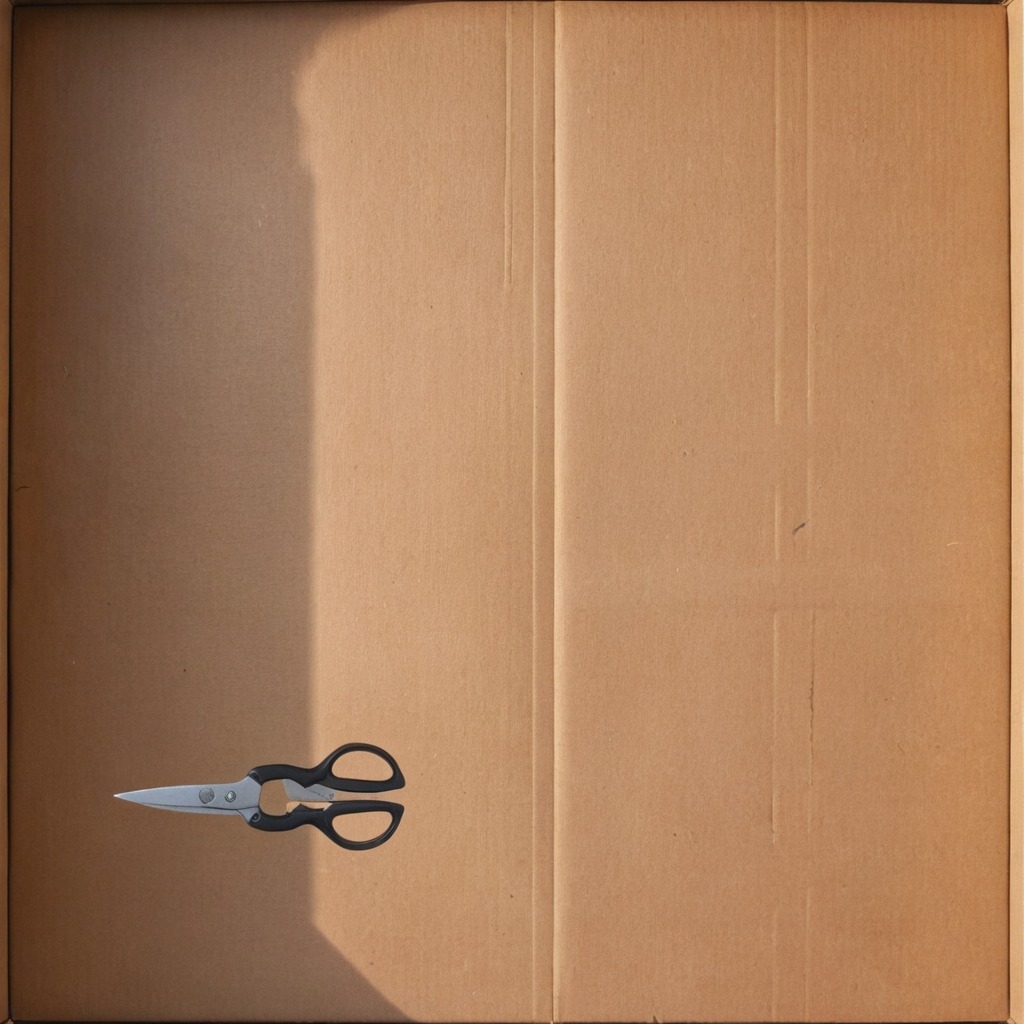
A scissor lies on the cardboard box surface in an outdoor workshop during daytime bright natural light soft shadows slightly creased but